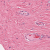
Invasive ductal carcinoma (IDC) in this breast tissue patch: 0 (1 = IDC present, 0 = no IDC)